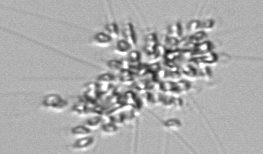
Label: Chaetoceros_didymus_TAG_external_flagellate